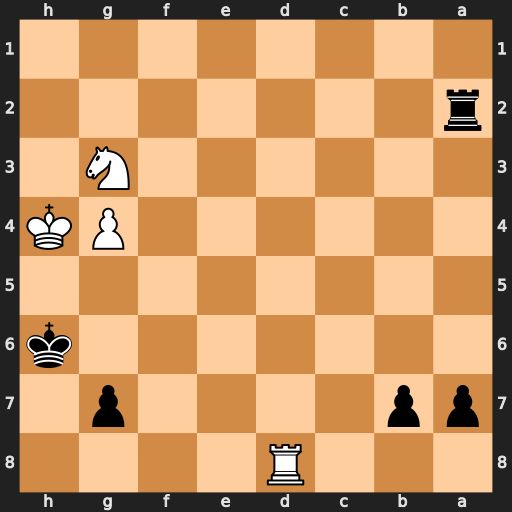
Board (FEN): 3R4/pp4p1/7k/8/6PK/6N1/r7/8
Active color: b
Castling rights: -
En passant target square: -
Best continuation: Rh2#